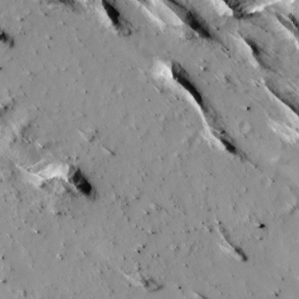
Label: non_frost